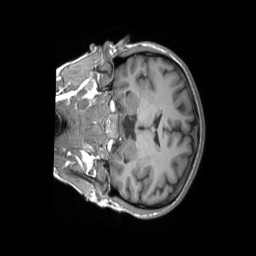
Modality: T1w
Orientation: coronal